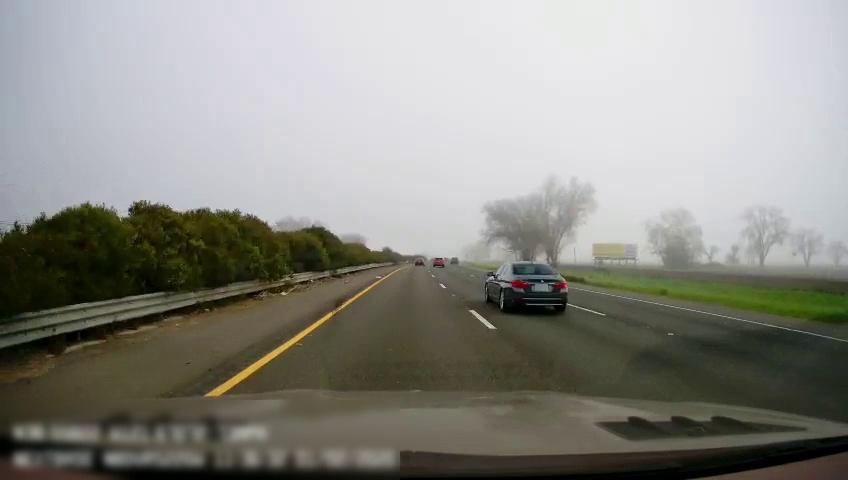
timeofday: Day
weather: Sunny
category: Drivable Space
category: Vehicles | Car
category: Vehicles | SUV
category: Vehicles | Car
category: Vehicles | SUV
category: Lanes | Current Lane
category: Lanes | Current Lane
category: Lanes | Alternate Lane
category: Lanes | Alternate Lane